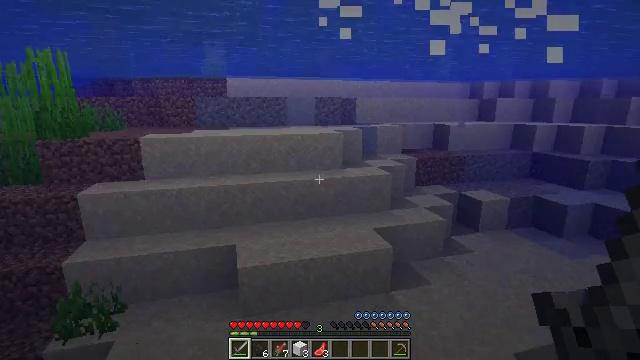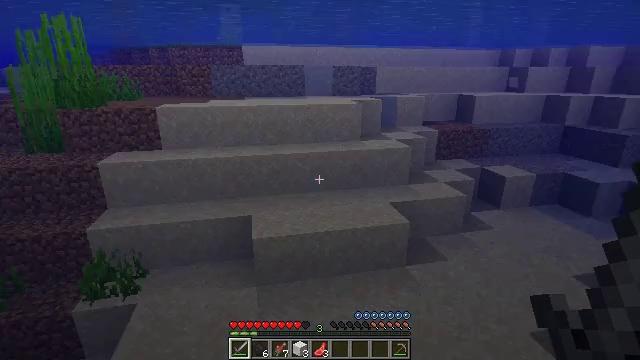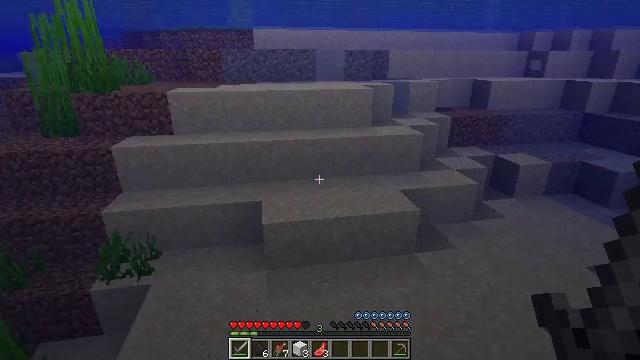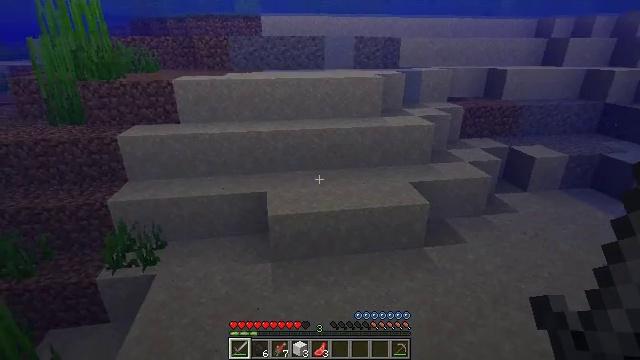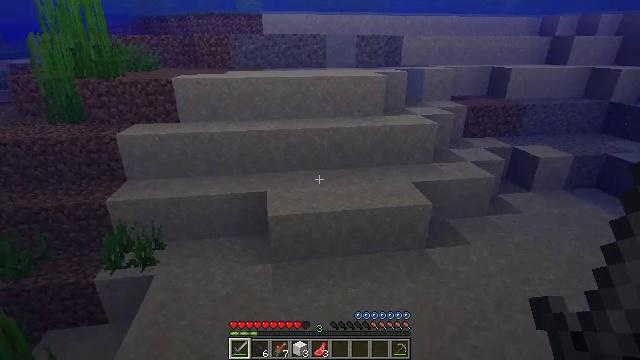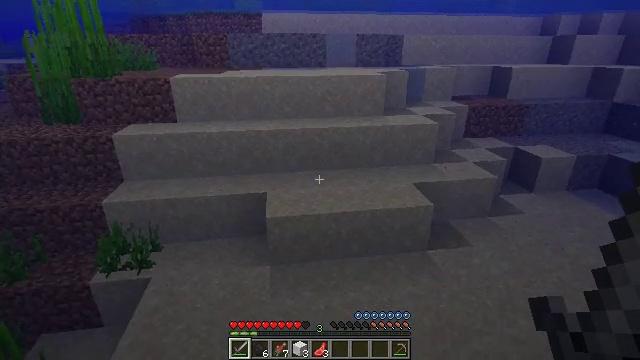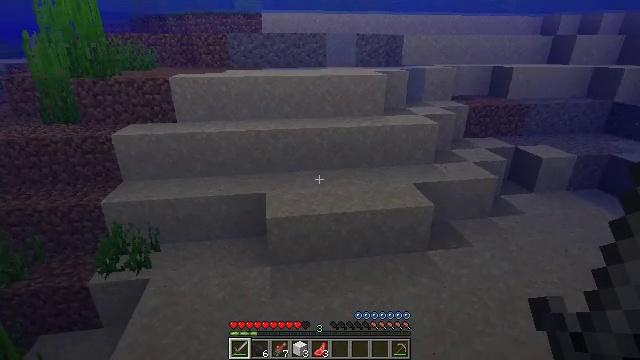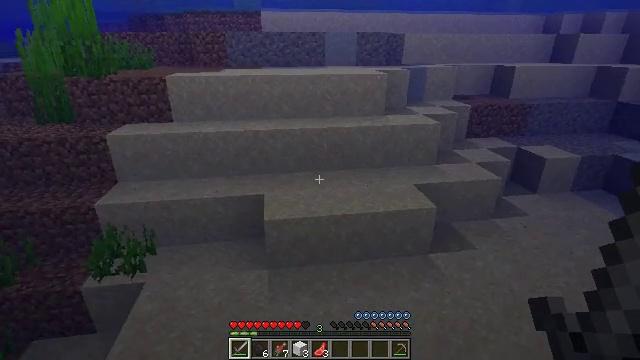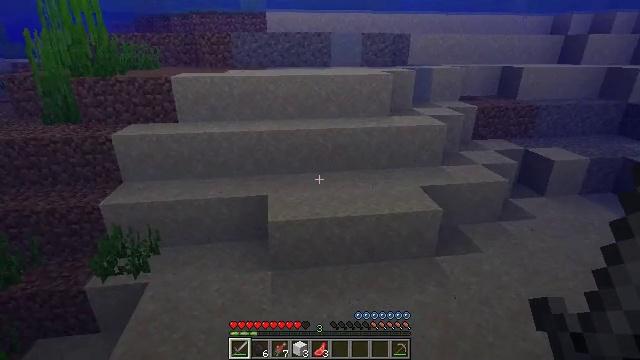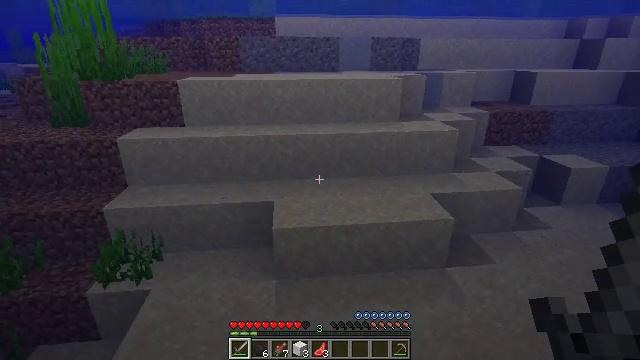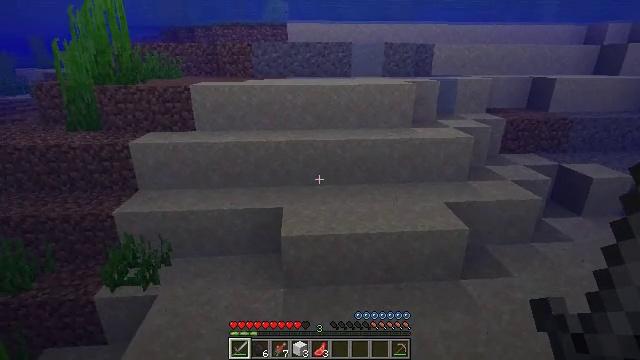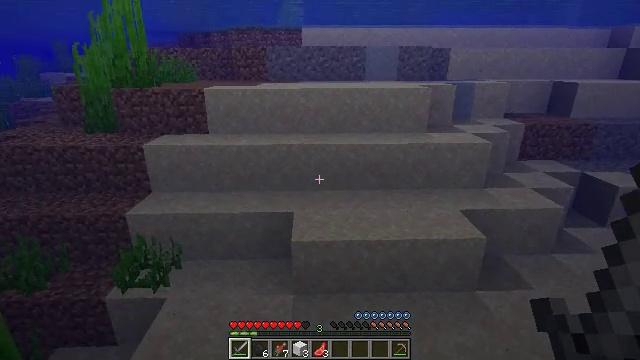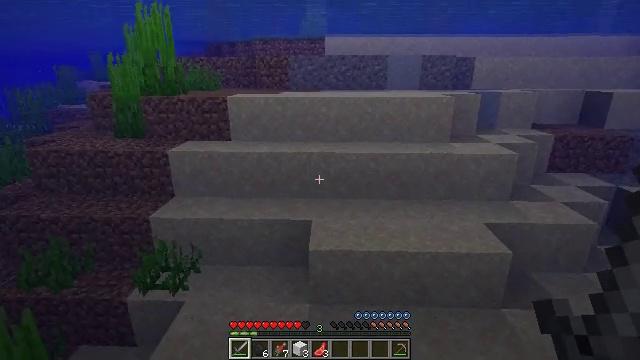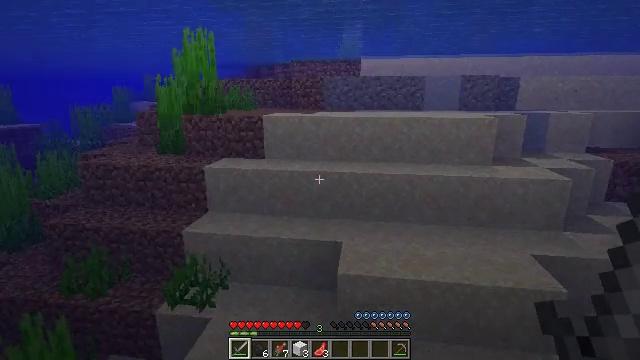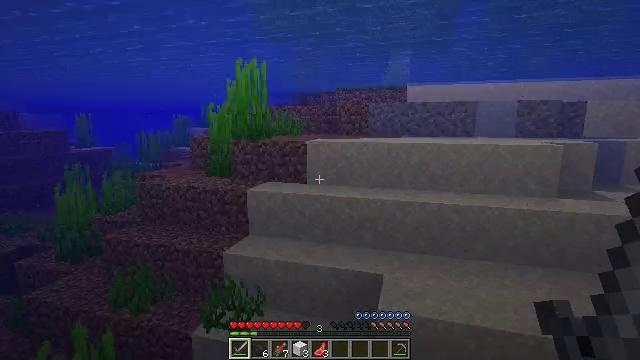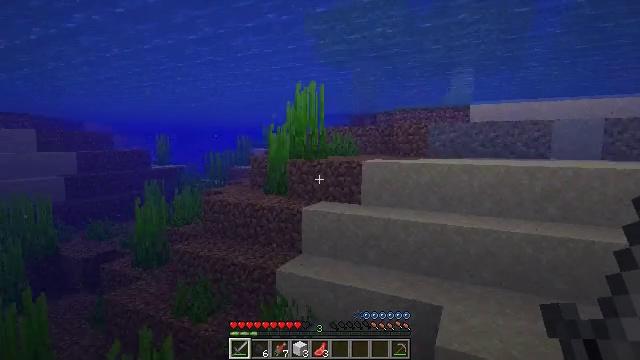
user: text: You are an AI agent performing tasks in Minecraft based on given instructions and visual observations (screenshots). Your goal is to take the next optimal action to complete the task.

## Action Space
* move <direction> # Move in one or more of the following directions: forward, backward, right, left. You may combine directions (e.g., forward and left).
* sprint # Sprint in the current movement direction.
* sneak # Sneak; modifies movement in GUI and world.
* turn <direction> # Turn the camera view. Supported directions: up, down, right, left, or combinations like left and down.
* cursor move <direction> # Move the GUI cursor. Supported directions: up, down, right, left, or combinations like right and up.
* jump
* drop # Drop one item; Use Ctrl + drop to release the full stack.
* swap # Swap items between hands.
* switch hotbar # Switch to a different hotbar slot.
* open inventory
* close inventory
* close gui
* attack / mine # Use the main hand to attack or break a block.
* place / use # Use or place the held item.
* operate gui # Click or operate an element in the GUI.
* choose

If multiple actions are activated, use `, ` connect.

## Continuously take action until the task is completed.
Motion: motion action
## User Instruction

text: Fish and kill the salmon.
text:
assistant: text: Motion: move forward, turn left and down
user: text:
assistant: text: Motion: move forward, turn left and down
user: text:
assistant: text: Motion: move forward, turn left and down
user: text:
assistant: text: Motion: move forward
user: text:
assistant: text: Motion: move forward
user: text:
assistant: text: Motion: move forward
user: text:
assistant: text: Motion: move forward
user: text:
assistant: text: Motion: move forward
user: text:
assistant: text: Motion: move forward, turn left
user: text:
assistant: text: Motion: move forward, turn left and up
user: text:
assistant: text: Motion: move forward, turn left
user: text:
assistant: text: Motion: move forward, turn left and up
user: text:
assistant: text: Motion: move forward, turn left and up
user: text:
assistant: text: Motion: move forward, turn left and up
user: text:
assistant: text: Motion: move forward, turn left and up
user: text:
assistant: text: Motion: move forward, turn left and up
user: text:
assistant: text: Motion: move forward, turn left and up
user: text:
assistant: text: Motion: move forward, turn left
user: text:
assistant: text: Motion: move forward, turn left
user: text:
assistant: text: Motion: move forward, turn left
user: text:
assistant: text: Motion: move forward, turn left
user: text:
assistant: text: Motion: move forward, turn left
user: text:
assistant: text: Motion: move forward
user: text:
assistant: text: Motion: move forward
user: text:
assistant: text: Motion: move forward
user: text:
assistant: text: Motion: move forward
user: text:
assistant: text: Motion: move forward
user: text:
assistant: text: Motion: move forward
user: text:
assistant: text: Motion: move forward, sprint
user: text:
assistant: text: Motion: move forward, sprint